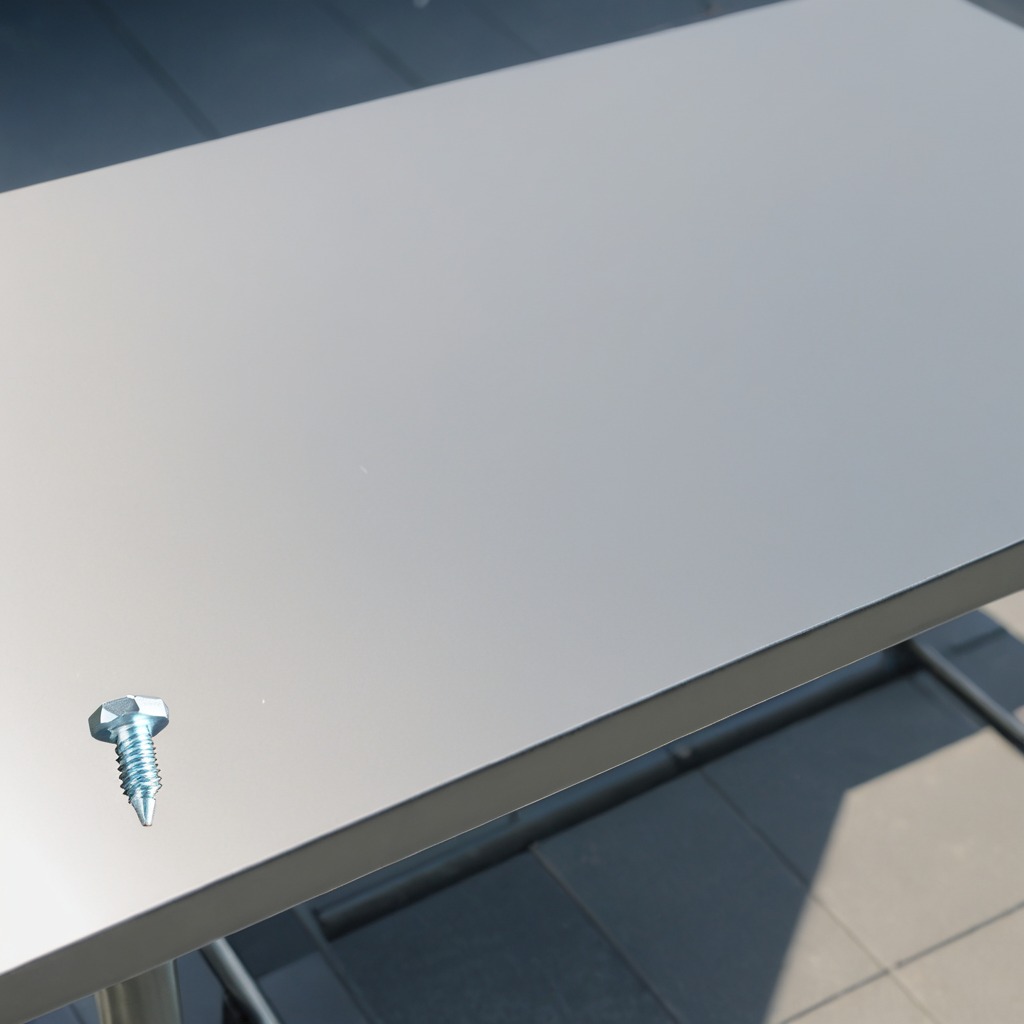
A metal screw lies on the table.